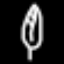
Label: leaf